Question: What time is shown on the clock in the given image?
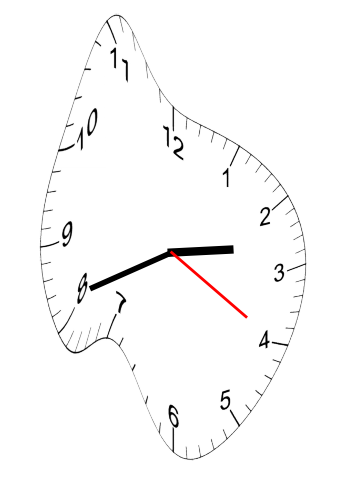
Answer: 02:41:20